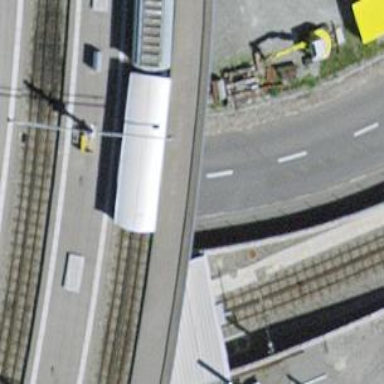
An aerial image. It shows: Platform for public transport and railway.